Question: I found many tutorials & articles over internet for but I am making sample app that is realtime & more useful to beginner. You can find the <URL>.
The core data structure  is like this.
I make entries to artists, albums & songs.
But the problem is later editing done to already added Artists is not reflecting to albums.
What am i missing to do so?
To reproduce this issue I request to download the project & run it.
- - -
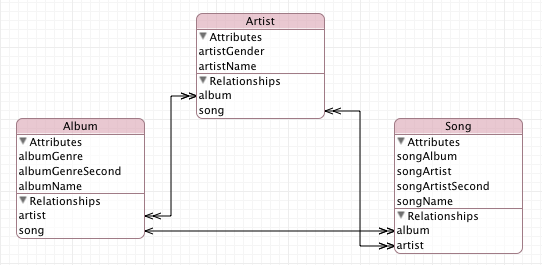
Answer: Not sure about your instructions on reproducing the issue as the Album tab doesn't show Artist's names, until you click the Genre button, and then it shows the artists names correctly. The spot where I saw an error was in going to the Song tab.
From a brief look at what's happening I believe this problem is because you are displaying the artist name by the NSString saved into your song called songArtist as opposed to getting the artist name from a referenced artist entity.
CoreData will not update song.artistName NSString just because you changed artist.artistName. It doesn't know that those 2 strings are related. You will need to do that update yourself.
Alternatively, you need to refresh the information from the Song entity to set the new variable of Song's artistName.
Hope that makes sense.
/* UPDATE */
Your Song references an Artist, but it is a to-many relationship. I always assumed a Song would only have one artist, so untick the to-many relationship in your CoreData relationship. In which case you should then display the artist name by way of song.artist.artistName. Then when the artist entity is updated the song will be referencing the artist which in turn has the correct info.